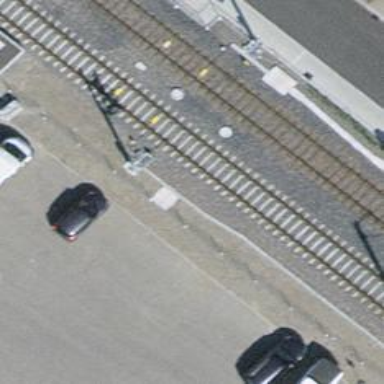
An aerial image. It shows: Railway signal.